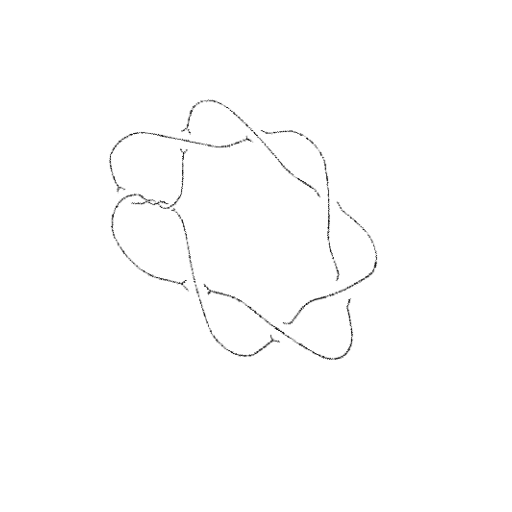
Crossing number: 10